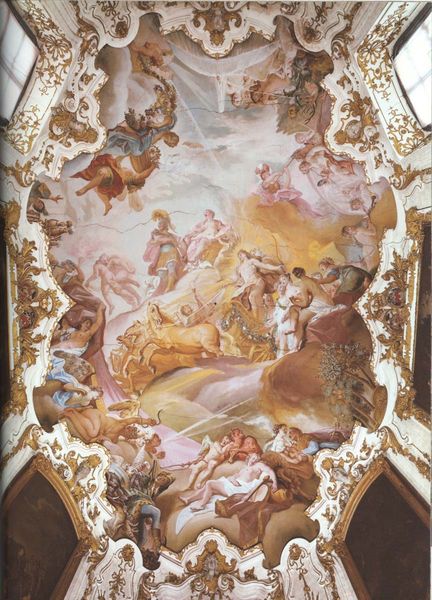
Titel: Schloss Alteglofsheim
Künstler: Cosmas Damian Asam
Standort: Alteglofsheim, Schloss (EU - D - Bayern)
Schlagwörter: blau, himmel, wolken, gelb, menschen, fenster, malerei, barock, bibel, kirche, gold, decke, pferd, engel, saal, wagen, dark, old, foto, gewölbe, kirch, strahlen, malen, ritter, jesus, angels, greek, naked, roman, fresko, light, römisch, human, horse, freske, god, christian, biblical, renaissaince, kirchc, reform, ange;ls, chgariot